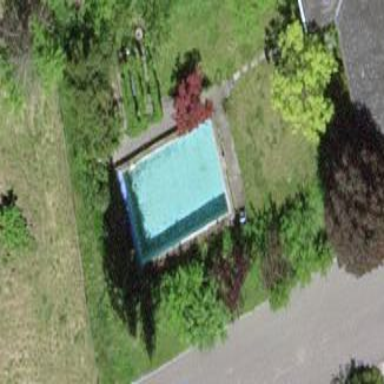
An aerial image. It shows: Swimming pool located in leisure land.